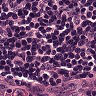
Metastatic tissue present: no